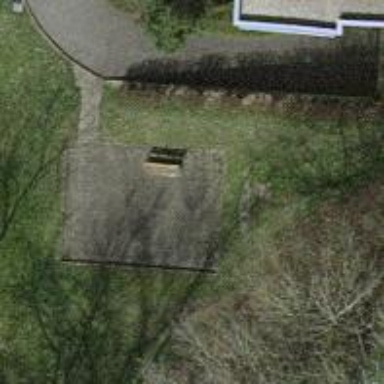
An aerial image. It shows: Bench for seating.